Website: macys
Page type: billing-address
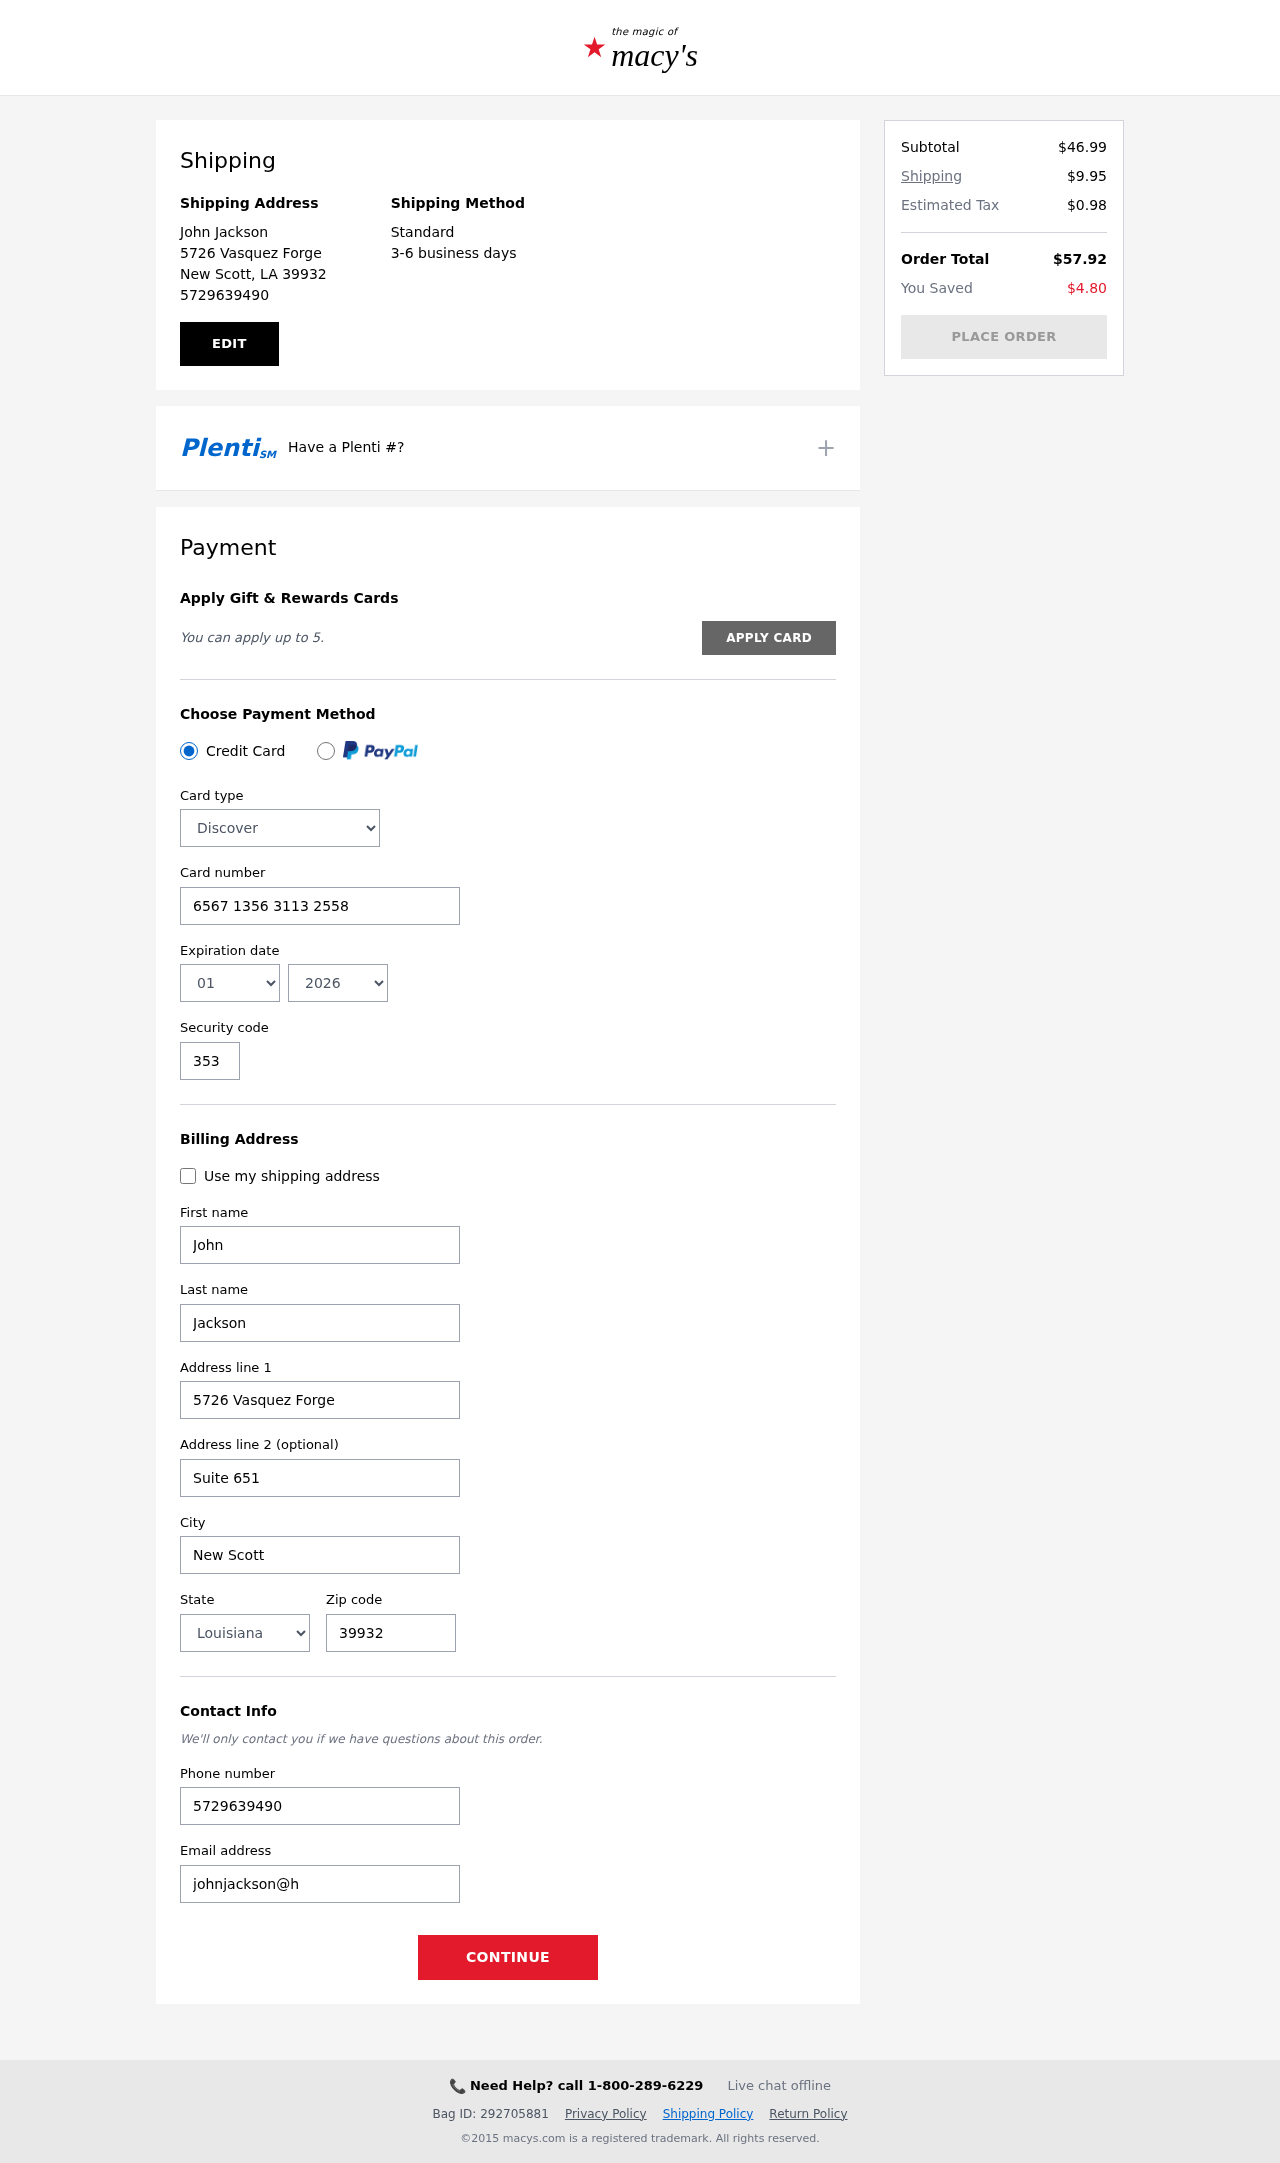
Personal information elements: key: PII_CARD_CVV
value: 353
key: PII_CARD_EXPIRY_MONTH
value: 01
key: PII_CARD_EXPIRY_YEAR
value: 26
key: PII_CARD_NUMBER
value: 6567 1356 3113 2558
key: PII_CARD_TYPE
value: Discover
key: PII_CITY
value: New Scott
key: PII_CITY_STATE_ZIP
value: New Scott, LA 39932
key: PII_EMAIL
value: johnjackson@hotmail.com
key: PII_FIRSTNAME
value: John
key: PII_FULLNAME
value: John Jackson
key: PII_LASTNAME
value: Jackson
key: PII_PHONE
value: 5729639490
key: PII_POSTCODE
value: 39932
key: PII_STATE
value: Louisiana
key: PII_STREET
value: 5726 Vasquez Forge
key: PII_STREET2
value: Suite 651
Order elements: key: ORDER_SUBTOTAL
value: $46.99
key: ORDER_SHIPPING_COST
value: $9.95
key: ORDER_TAX
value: $0.98
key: ORDER_TOTAL
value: $57.92
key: ORDER_SAVINGS
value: $4.80